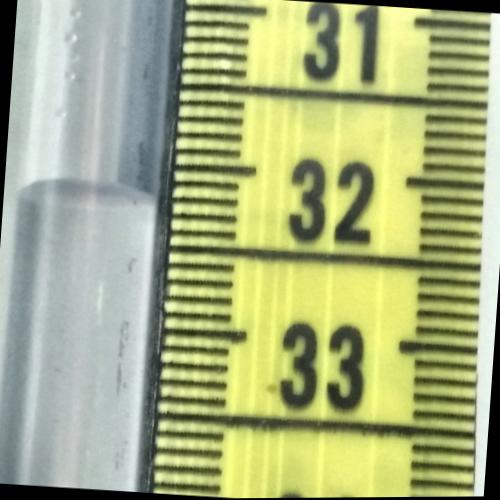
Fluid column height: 32.2 cm